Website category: jobs
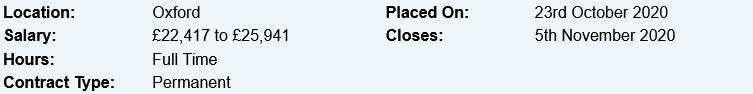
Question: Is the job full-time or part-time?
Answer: Full Time

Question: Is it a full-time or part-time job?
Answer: Full Time

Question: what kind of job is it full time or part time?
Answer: Full Time

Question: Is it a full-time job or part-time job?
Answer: Full Time

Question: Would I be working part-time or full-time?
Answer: Full Time

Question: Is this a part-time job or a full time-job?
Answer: Full Time

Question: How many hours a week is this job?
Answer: Full Time

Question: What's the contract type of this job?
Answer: Permanent

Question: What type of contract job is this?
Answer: Permanent

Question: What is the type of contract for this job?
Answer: Permanent

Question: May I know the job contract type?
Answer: Permanent

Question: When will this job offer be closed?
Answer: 5th November 2020

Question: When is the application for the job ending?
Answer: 5th November 2020

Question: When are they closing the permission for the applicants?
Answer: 5th November 2020

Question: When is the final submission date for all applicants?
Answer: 5th November 2020

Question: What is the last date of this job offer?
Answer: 5th November 2020

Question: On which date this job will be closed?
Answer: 5th November 2020

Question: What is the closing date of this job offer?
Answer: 5th November 2020

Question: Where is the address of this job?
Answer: Oxford

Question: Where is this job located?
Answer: Oxford

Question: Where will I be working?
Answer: Oxford

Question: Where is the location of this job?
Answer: Oxford

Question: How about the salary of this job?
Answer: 22,417 to 25,941

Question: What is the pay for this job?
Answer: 22,417 to 25,941

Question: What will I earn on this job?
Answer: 22,417 to 25,941

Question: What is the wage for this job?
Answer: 22,417 to 25,941

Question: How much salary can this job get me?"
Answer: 22,417 to 25,941

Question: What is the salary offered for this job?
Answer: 22,417 to 25,941

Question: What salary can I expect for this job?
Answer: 22,417 to 25,941

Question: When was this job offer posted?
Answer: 23rd October 2020

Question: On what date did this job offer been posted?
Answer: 23rd October 2020